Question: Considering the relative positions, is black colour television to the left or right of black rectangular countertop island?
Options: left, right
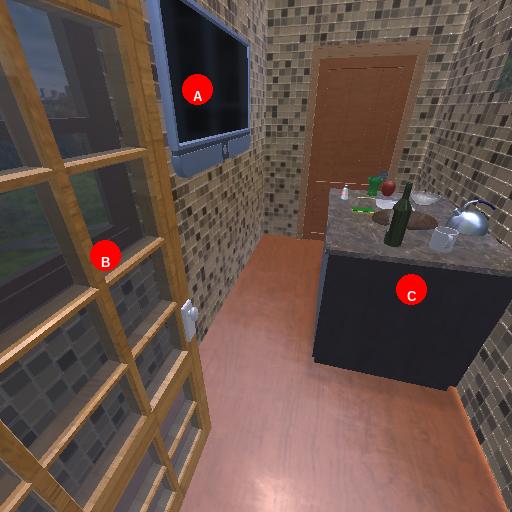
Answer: left